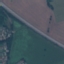
Label: Highway